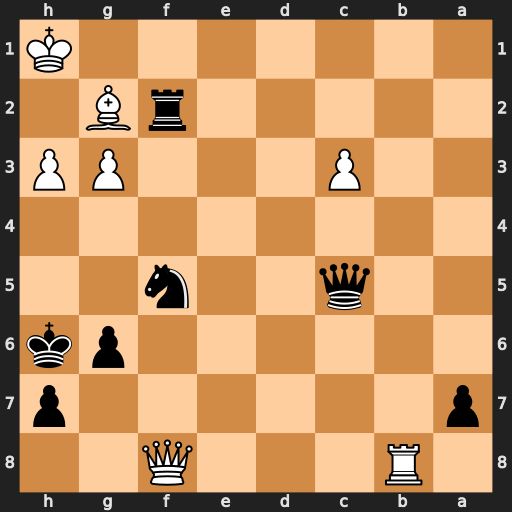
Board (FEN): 1R3Q2/p6p/6pk/2q2n2/8/2P3PP/5rB1/7K
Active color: b
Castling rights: -
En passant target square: -
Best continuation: Qxf8 Rxf8 Nxg3+